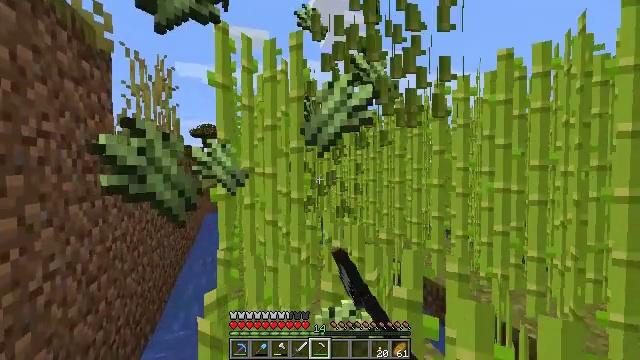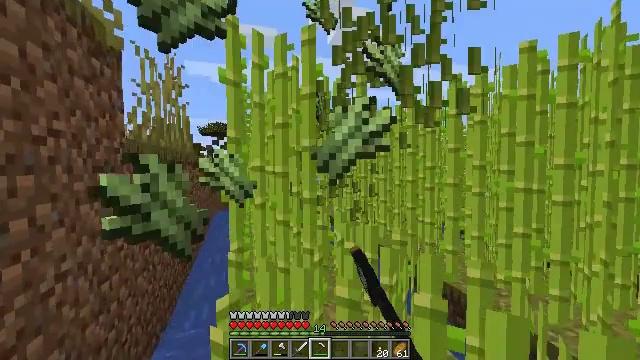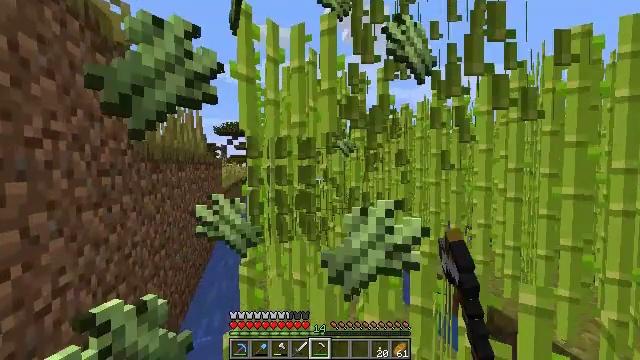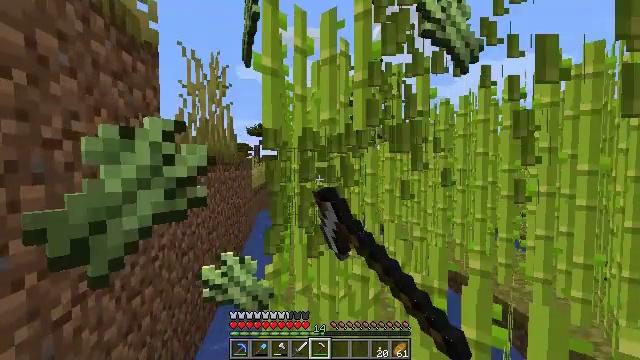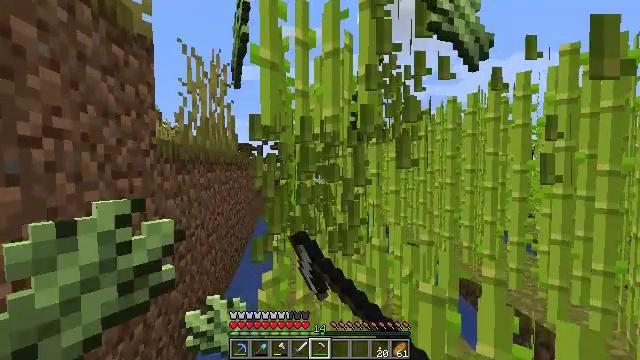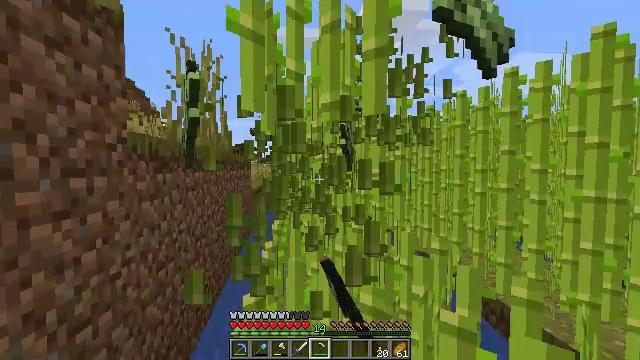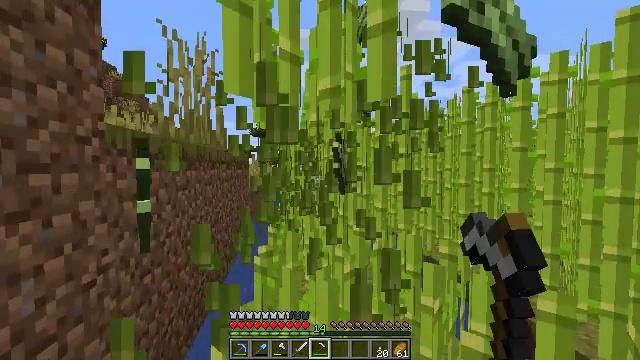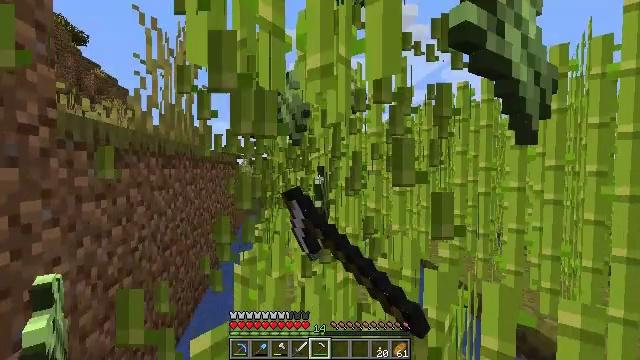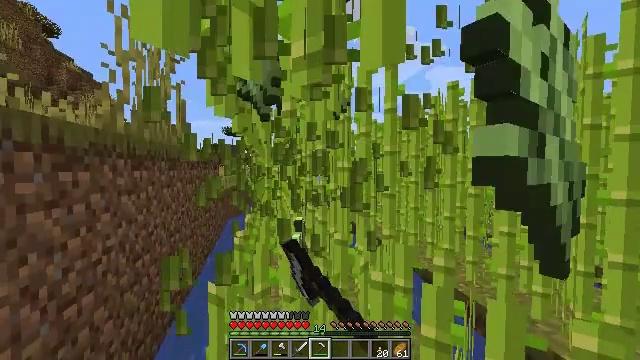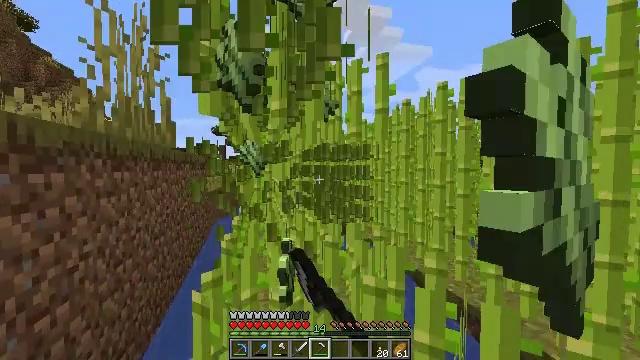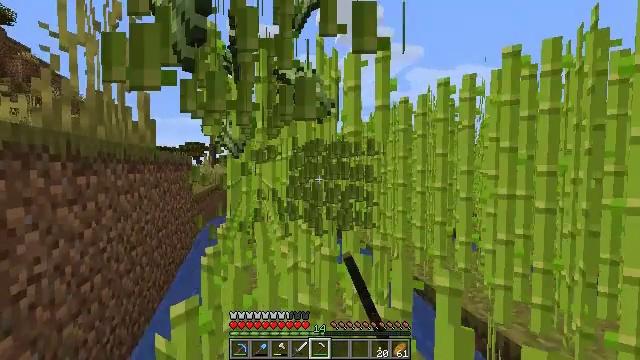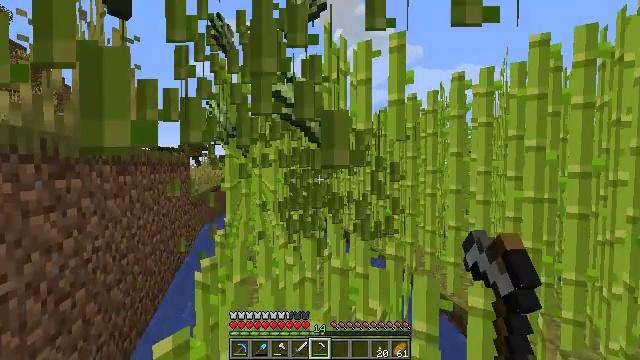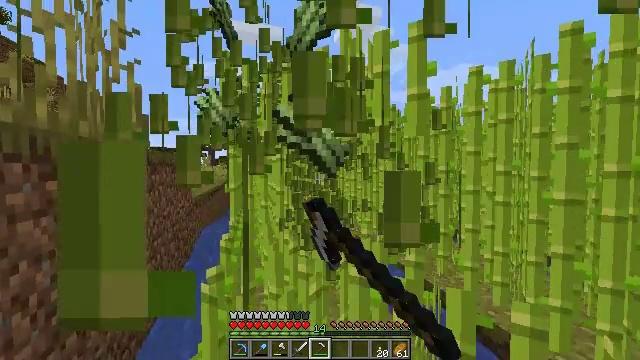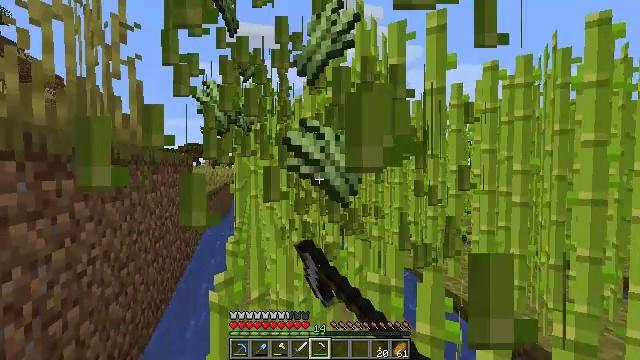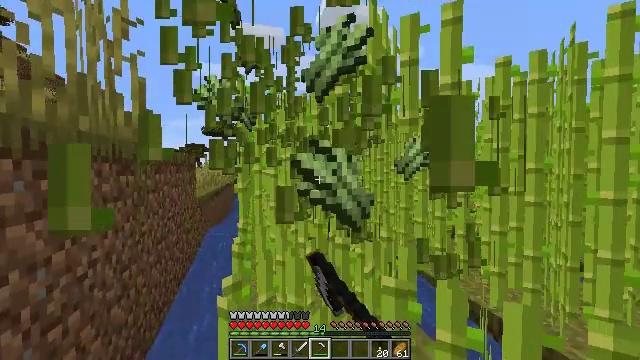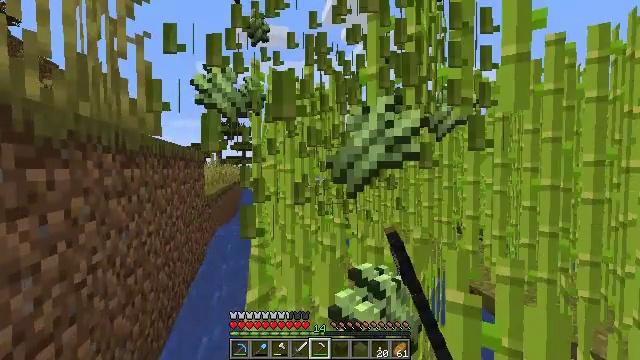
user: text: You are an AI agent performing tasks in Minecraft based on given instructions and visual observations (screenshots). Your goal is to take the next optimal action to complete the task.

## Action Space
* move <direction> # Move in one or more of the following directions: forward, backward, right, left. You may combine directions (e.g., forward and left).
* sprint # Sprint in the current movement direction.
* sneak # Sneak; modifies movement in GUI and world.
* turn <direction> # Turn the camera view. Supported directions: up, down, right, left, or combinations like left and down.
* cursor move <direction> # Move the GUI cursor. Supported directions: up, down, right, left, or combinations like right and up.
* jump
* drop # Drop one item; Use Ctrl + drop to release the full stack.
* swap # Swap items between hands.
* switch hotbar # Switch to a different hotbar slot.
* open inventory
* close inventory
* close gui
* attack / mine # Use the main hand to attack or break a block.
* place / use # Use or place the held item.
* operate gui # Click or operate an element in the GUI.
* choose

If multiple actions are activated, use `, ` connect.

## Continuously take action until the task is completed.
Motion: motion action
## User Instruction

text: Harvest sugar cane from the plant.
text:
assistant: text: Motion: move forward, turn left, attack / mine
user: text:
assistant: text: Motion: move forward, turn left, attack / mine
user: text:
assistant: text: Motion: move forward, turn left, attack / mine
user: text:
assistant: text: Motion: move forward, attack / mine
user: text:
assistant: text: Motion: move forward, attack / mine
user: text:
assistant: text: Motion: move forward, attack / mine
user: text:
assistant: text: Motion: move forward, turn right, attack / mine
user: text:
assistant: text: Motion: move forward, turn right, attack / mine
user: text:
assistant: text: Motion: move forward, turn right, attack / mine
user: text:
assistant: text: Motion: move forward, turn right, attack / mine
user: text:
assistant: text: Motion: move forward and move left, attack / mine
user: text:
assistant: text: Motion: move forward and move left, attack / mine
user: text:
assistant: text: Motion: move forward and move left, attack / mine
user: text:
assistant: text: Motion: move forward and move left, attack / mine
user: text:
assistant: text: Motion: move forward, turn left, attack / mine
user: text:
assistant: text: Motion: move forward, turn left, attack / mine
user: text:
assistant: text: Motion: move forward, turn left, attack / mine
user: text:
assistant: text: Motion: move forward, attack / mine
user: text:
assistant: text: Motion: move forward, attack / mine
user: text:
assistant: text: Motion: move forward, attack / mine
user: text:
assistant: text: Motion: move forward, attack / mine
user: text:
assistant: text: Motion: move forward, turn right, attack / mine
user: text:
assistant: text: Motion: move forward, turn right, attack / mine
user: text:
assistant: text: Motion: move forward, turn right, attack / mine
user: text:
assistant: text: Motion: move forward, attack / mine
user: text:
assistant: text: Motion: move forward, attack / mine
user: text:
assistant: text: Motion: move forward and move left, turn left, attack / mine
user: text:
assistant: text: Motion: move forward and move left, turn left, attack / mine
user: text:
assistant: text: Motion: move forward and move left, turn left, attack / mine
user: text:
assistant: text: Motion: move forward and move left, attack / mine